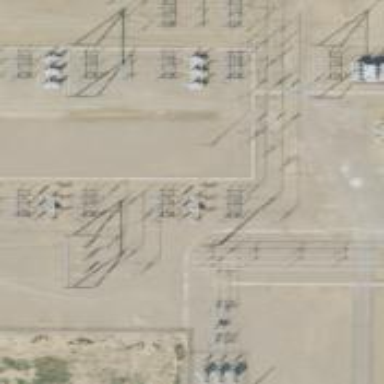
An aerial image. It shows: Switch for power supply.